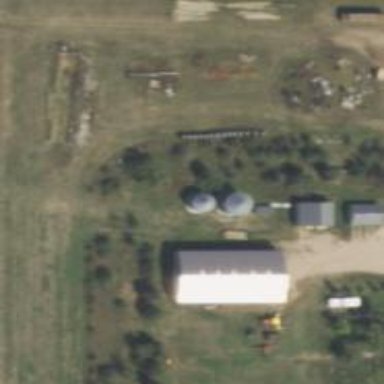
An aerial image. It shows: Silo.